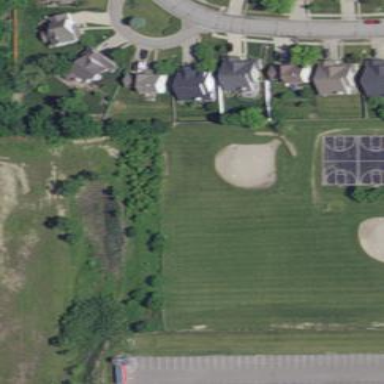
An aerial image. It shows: Kickball pitch for leisure land activities.